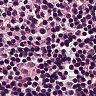
Metastatic tissue present: no